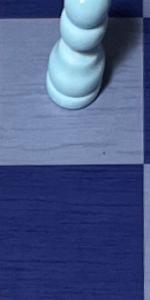
Label: Empty